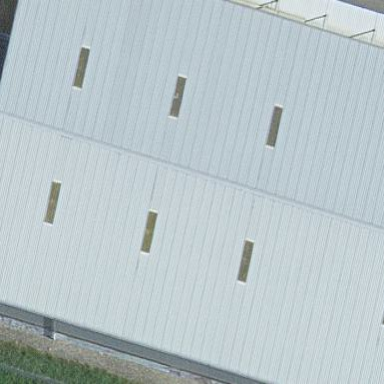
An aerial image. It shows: Warehouse building.